Question: Count the number of objects in the diagram.
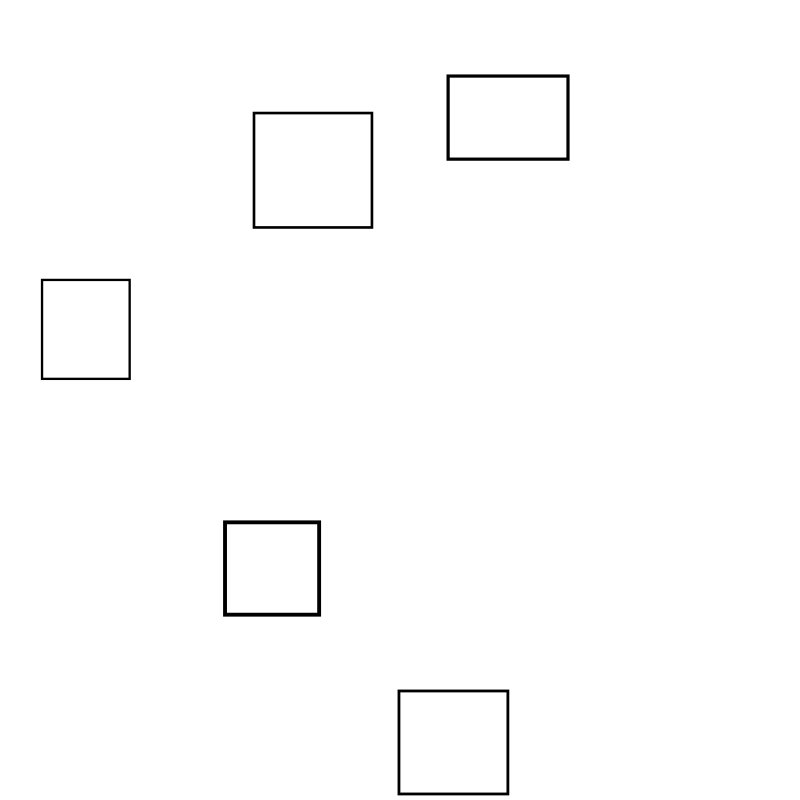
Answer: 5